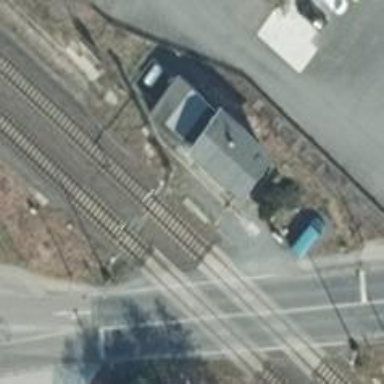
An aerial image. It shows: Milestone along the railway track with catenary mast.